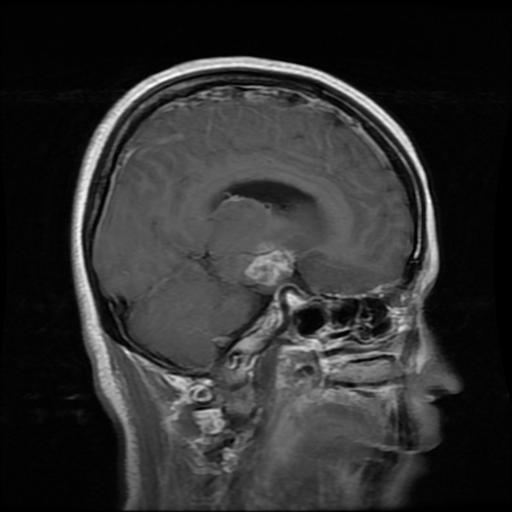
Label: glioma